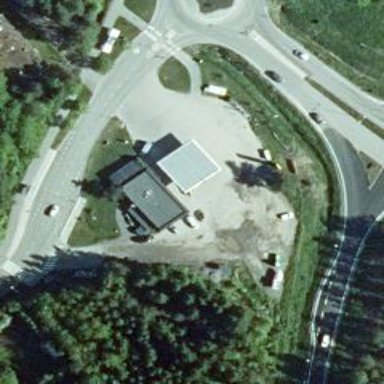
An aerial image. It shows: Convenience shop.